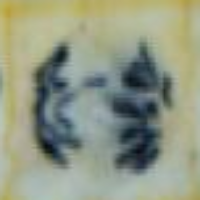
Label: anaphase